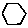
Label: hexagon